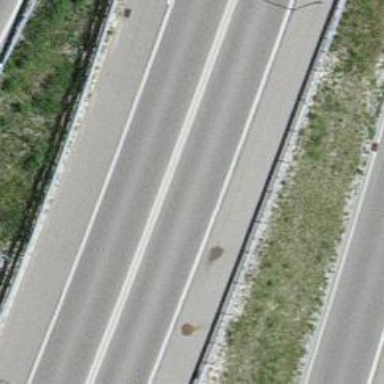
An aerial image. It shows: Asphalt road classified as trunk highway.